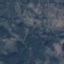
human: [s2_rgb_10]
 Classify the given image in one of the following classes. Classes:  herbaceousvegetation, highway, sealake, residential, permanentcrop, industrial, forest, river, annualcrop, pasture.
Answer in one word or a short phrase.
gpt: HerbaceousVegetation